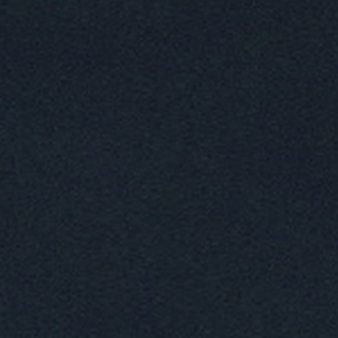
Label: other